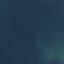
Land use / land cover class: SeaLake